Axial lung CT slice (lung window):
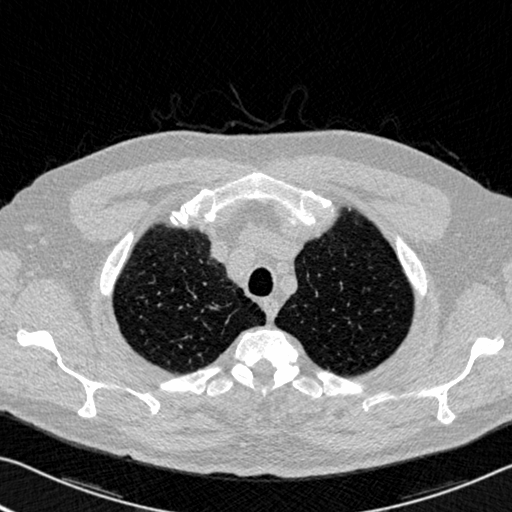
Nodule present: no